Field crop: tomato
Growth stage: 2
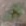
Species: solanum